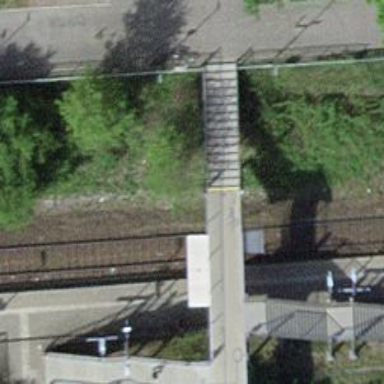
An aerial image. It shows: Stop position for public transport on the railway.